Question: Work on . I have . After read the file, I need to store the file information in database. My database table structure is below:
'''
CREATE TABLE [dbo].[StoreTxtValues]
(
[PortCode] [int] (80) COLLATE SQL_Latin1_General_CP1_CI_AS NOT NULL,
1)[Vessel] [varchar] (800) COLLATE SQL_Latin1_General_CP1_CI_AS NOT NULL,
2)[Voyage] [varchar] (800) COLLATE SQL_Latin1_General_CP1_CI_AS NOT NULL,
3)[Sailed] [datetime] NOT NULL,
4)[Carrier] [varchar] (800) COLLATE SQL_Latin1_General_CP1_CI_AS NOT NULL,
5)[LoadingContainer] [varchar] (800) COLLATE SQL_Latin1_General_CP1_CI_AS NOT NULL,
6)[DischargeSeal] [varchar] (800) COLLATE SQL_Latin1_General_CP1_CI_AS NOT NULL,
7)[rowValue] [varchar] (8000) COLLATE SQL_Latin1_General_CP1_CI_AS NOT NULL,
)
'''

Please see those numbers in the picture. I need help to store the data as I describe on it. Any suggestion will be accepted. Thanks in advance.
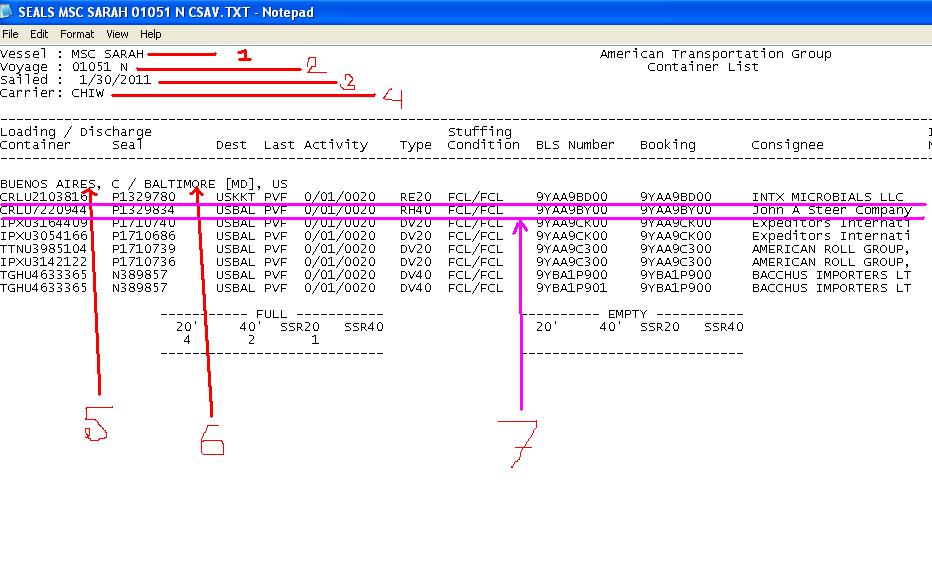
Answer: Parse the file line by line to get the information you need. Use 'System.IO.FileStream' or 'StreamReader' to load the data, and then you can process it as needed. Save it to the database.
Here's a quick example for using 'StreamReader' from <URL>.
'''
using (StreamReader sr = new StreamReader(path))
{
while (sr.Peek() >= 0)
{
string lineFromFile = sr.ReadLine();
//now parse the string lineFromFile and get the information you need
}
}
'''
I might add that it might be helpful to create objects to represent the various pieces of data you need to store. That object can then make it easier to deal with the data, saving it to a database etc.
Parsing the string (this assumes the files are all the same exact format, i.e. same lines of information).
Keep track of what line you are on.
'''
string[] myFile = File.ReadAllLines(@"C:
ile.txt");
var lineCount = myFile.Length;
for(i=0; i<lineCount; i++)
{
switch(i)
{
case 0:
//parse line 0
break;
case 1:
//parse line 1
break;
case 2:
//parse line 2
break;
//and so on until you get to the line that begins the regular "records" part of the file
}
if(i >= 10) //assumes line 10 is where the regular "records" start
{
//parse the record like so
string[] columns = myFile[i].Split(' '); //this assumes your columns are separated by a tab. If it's a space you would use myFile[i].Split(' '), etc.
//now you have an array with all your columns
foreach(string column in columns)
{
//now do what you want with the information
}
}
}
}
'''